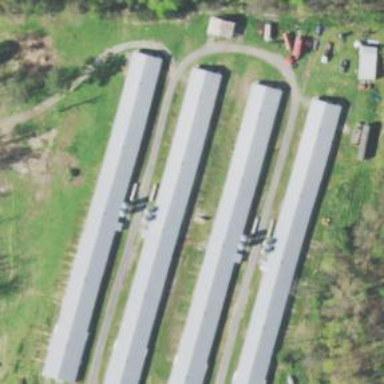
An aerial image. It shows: Chicken breeding facility inside building.